Interaction volume radius: 5 \u00c5
Interaction volume height: 45 \u00c5
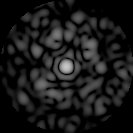
Disorder parameter: 0.8444